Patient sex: F
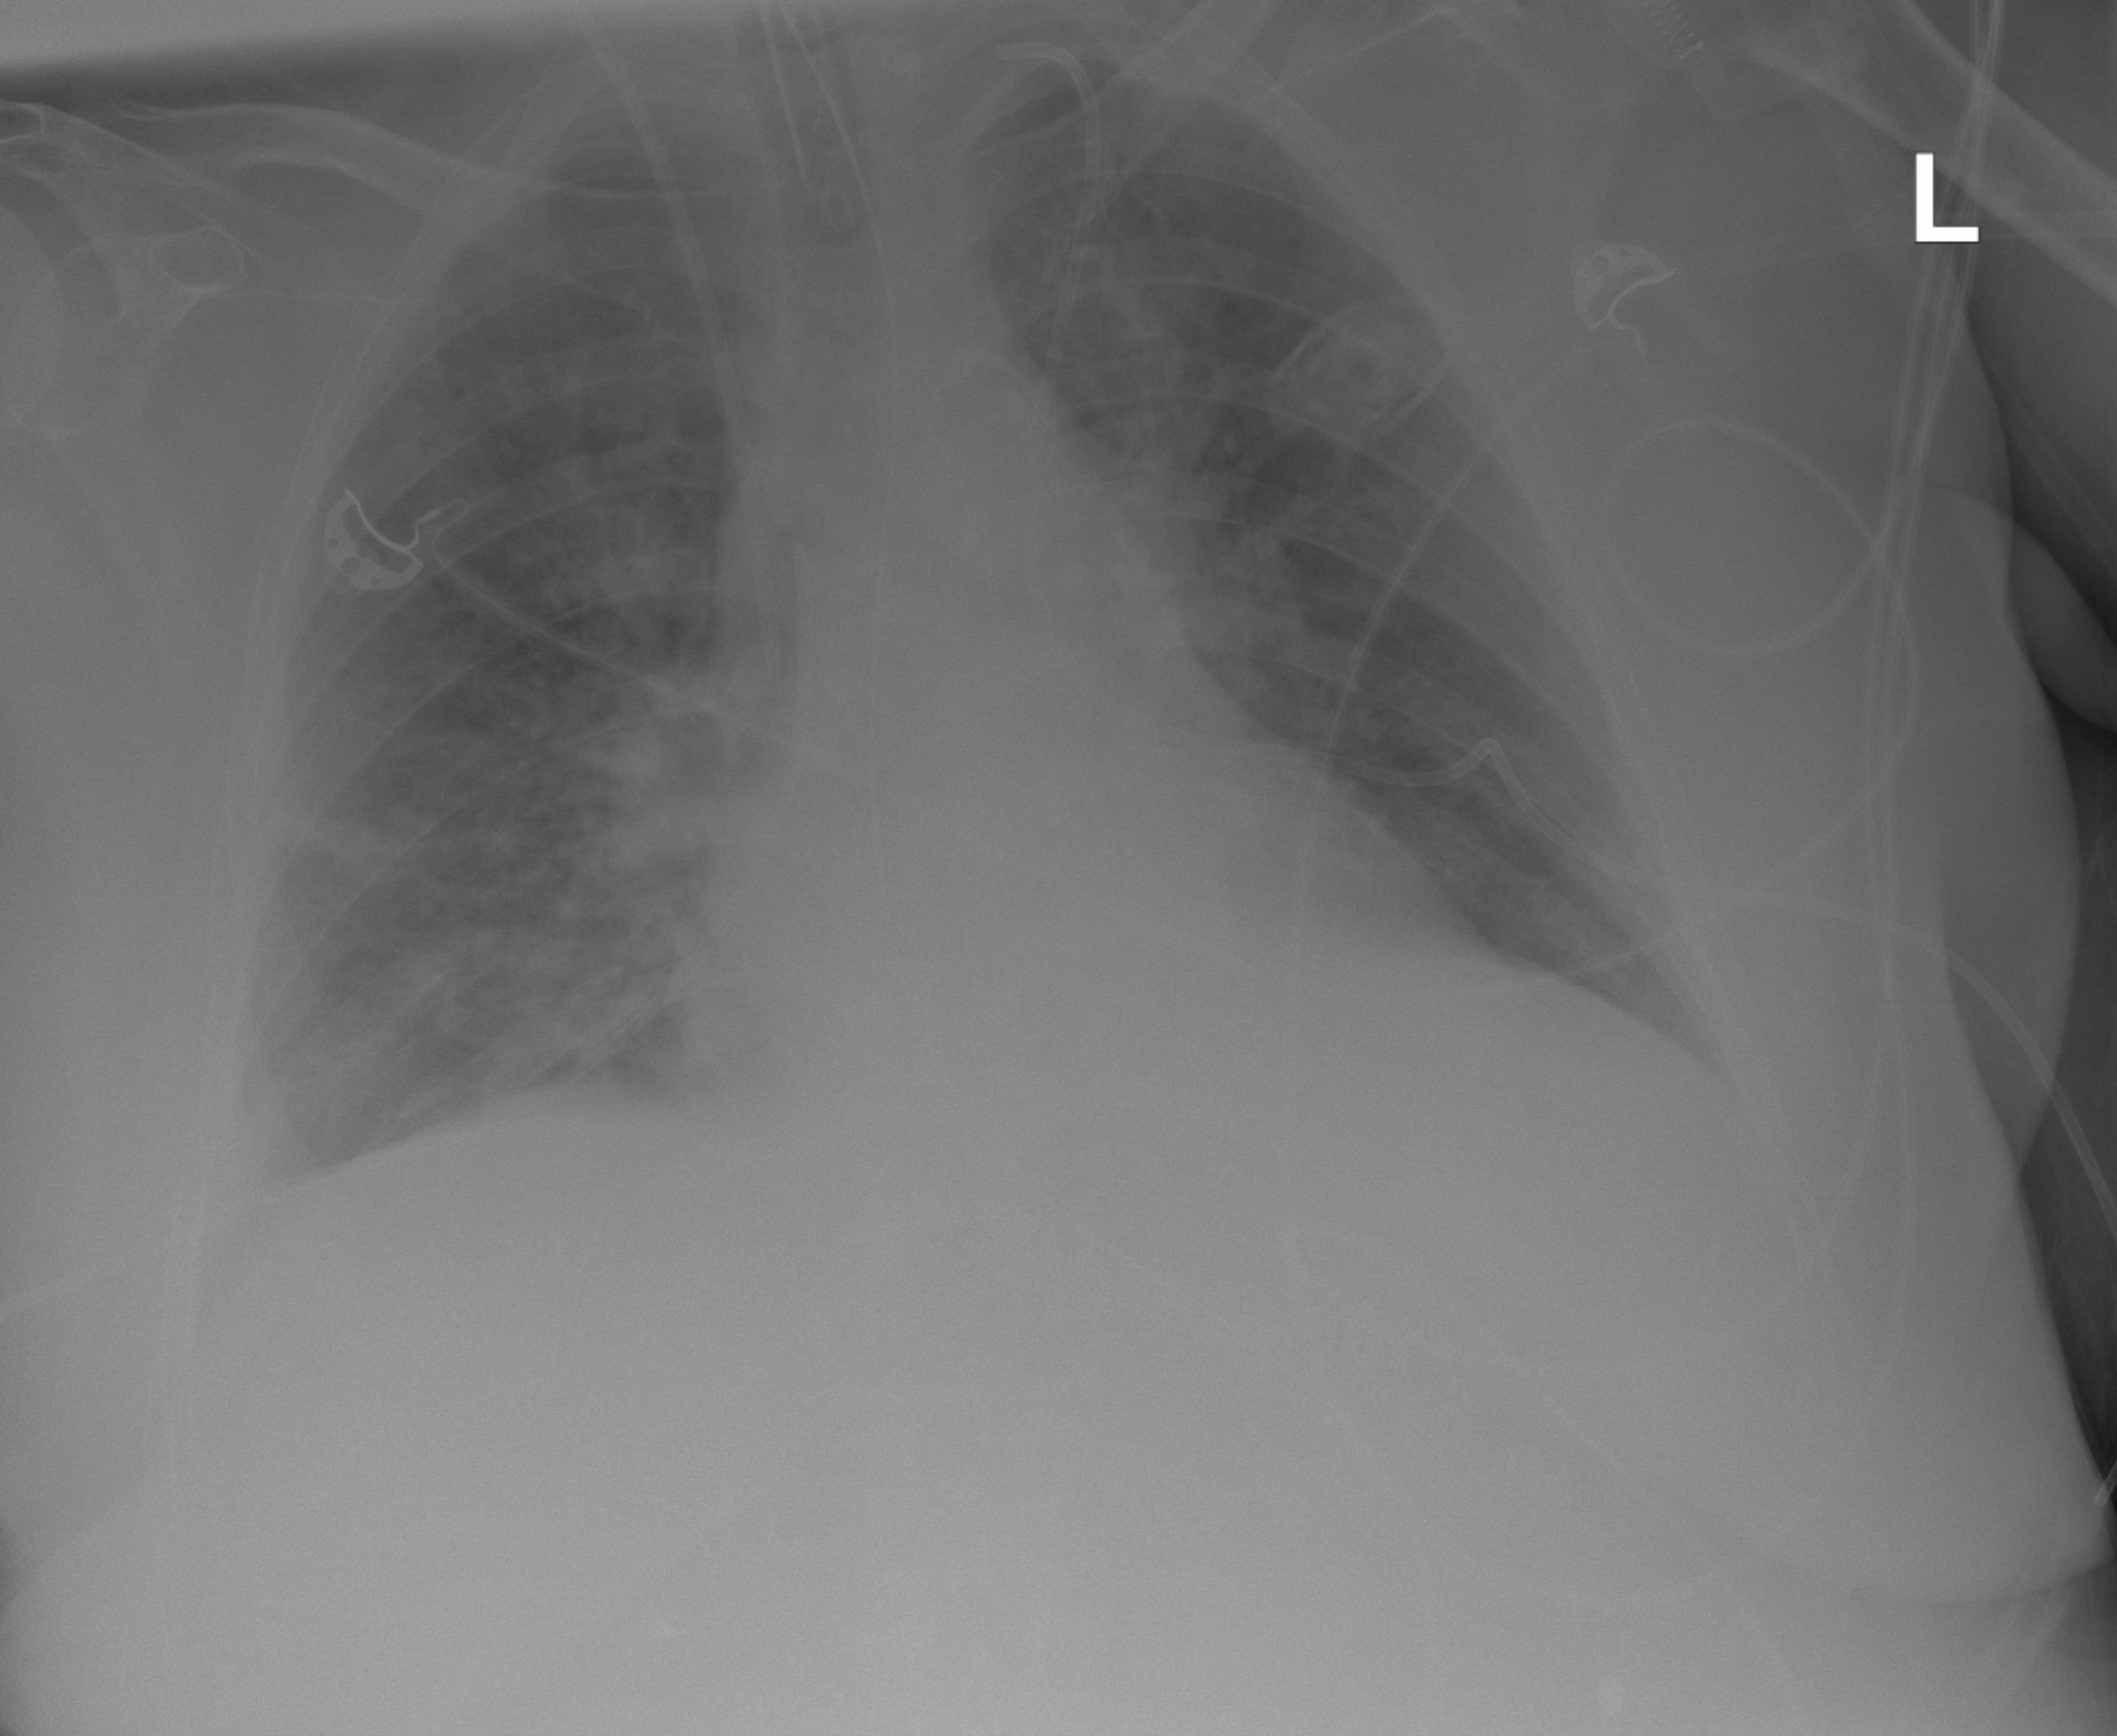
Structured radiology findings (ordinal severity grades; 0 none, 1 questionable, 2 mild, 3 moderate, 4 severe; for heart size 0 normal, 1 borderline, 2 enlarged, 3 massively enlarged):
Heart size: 1
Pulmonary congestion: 0
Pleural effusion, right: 1
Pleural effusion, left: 1
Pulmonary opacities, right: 2
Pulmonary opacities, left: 0
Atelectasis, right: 2
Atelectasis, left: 0